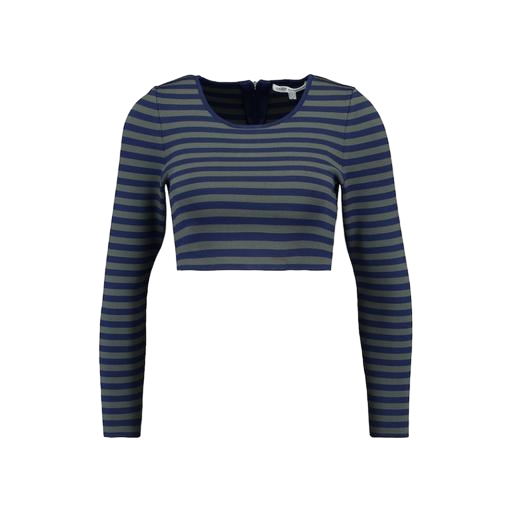
blue long-sleeved striped top, striped tight fitting tee, black long-sleeve striped box crop top, white background